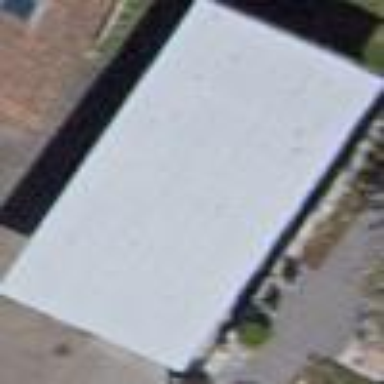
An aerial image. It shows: Garage.